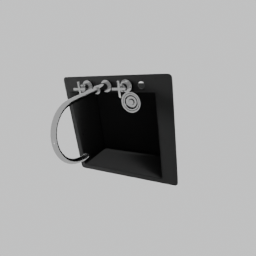
Label: appliances